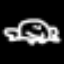
Label: frog